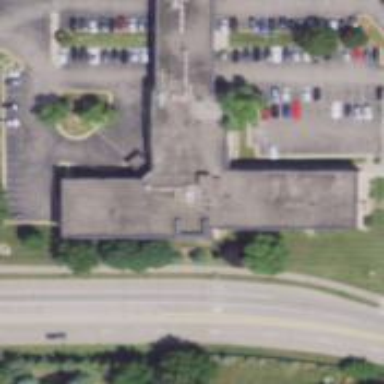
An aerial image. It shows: Nursing home building.